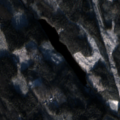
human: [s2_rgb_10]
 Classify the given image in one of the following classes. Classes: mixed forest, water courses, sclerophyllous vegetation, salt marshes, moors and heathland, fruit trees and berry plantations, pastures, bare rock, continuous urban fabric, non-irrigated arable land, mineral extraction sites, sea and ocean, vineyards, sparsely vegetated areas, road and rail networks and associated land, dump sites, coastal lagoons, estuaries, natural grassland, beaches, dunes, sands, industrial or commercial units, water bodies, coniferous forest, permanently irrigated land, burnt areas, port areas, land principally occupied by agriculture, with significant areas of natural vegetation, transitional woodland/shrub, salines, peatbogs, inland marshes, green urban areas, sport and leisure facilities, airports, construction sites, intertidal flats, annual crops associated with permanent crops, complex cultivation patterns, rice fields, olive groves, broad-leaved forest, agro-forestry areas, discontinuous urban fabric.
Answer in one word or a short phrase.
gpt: coniferous forest, mixed forest, transitional woodland/shrub